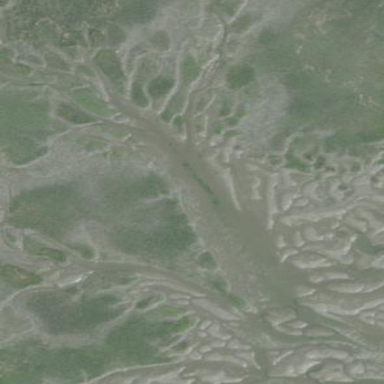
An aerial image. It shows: Wetland area affected by tides.